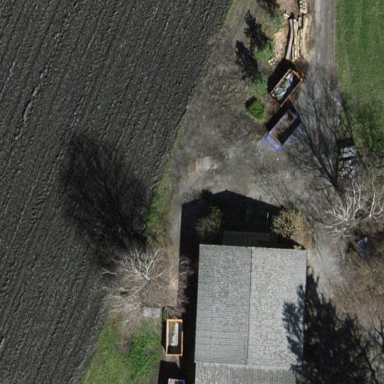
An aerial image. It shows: Farmyard area.